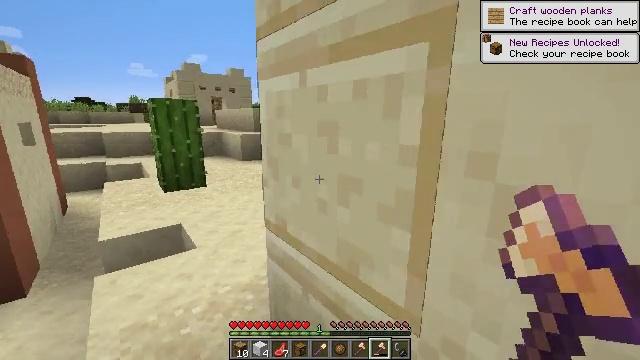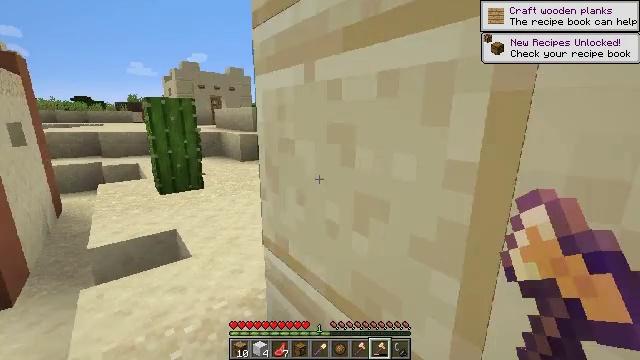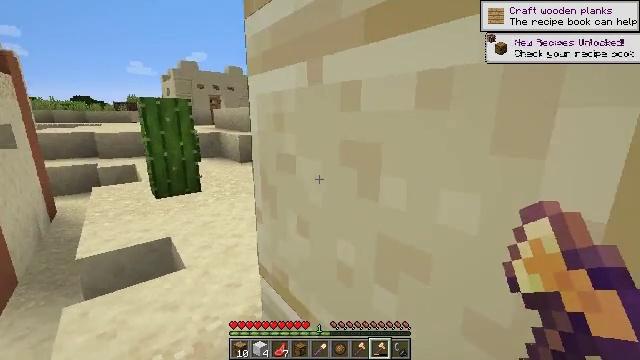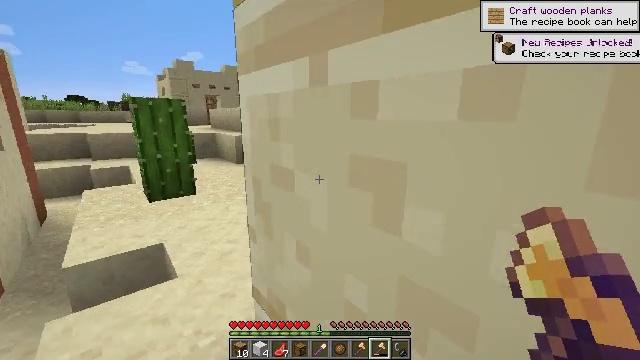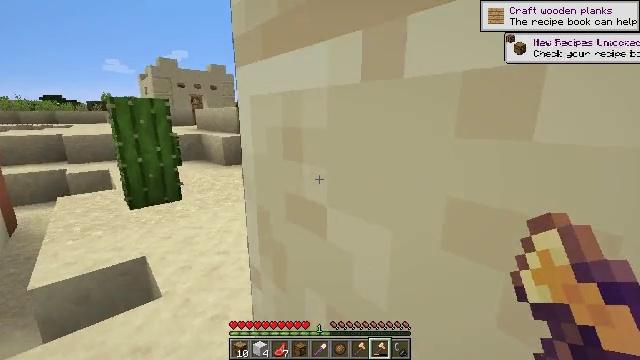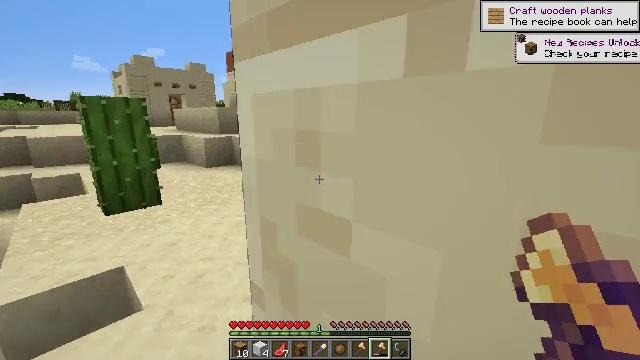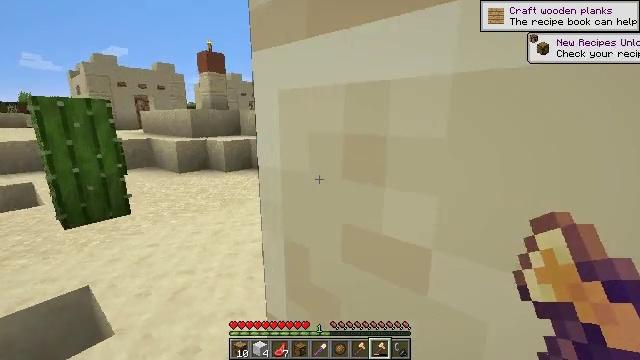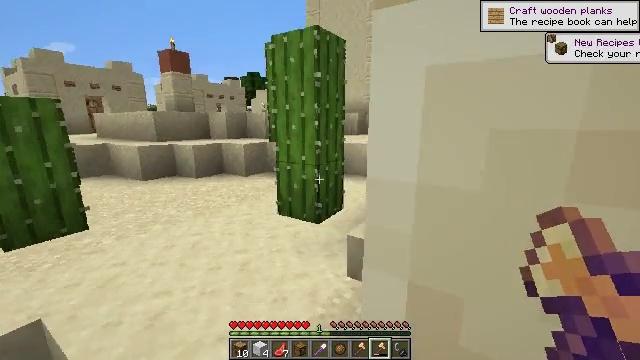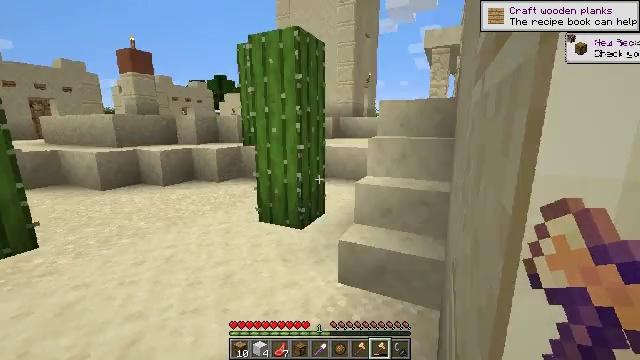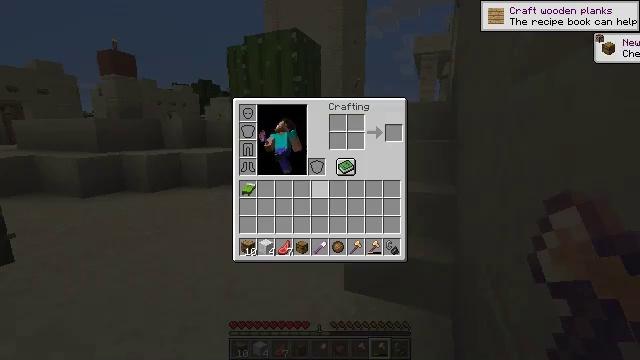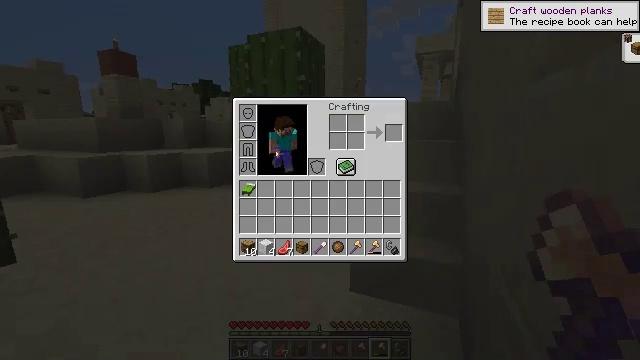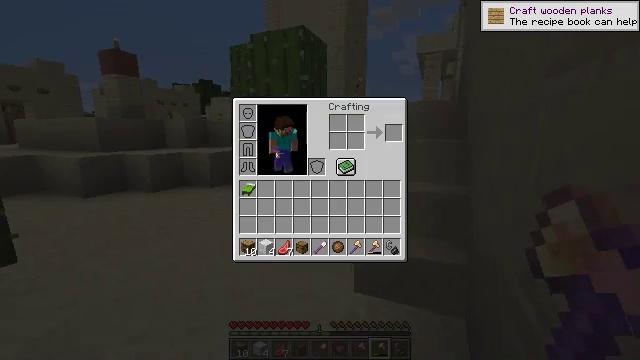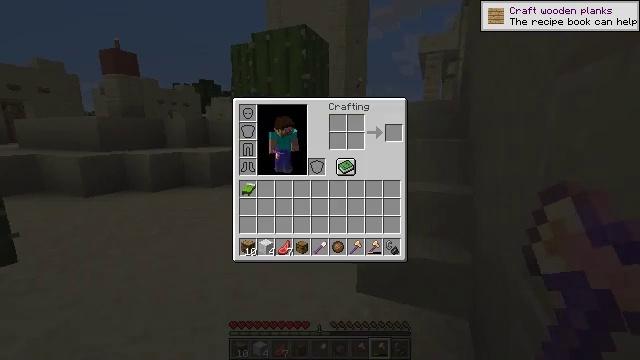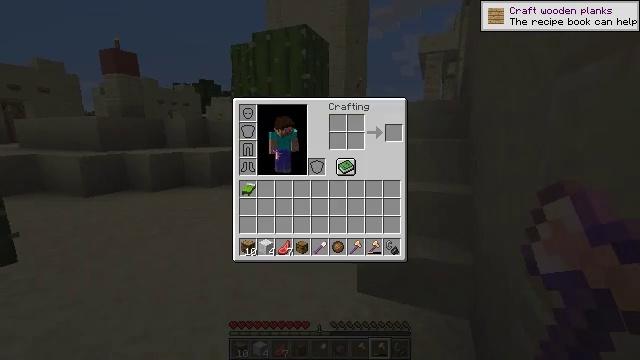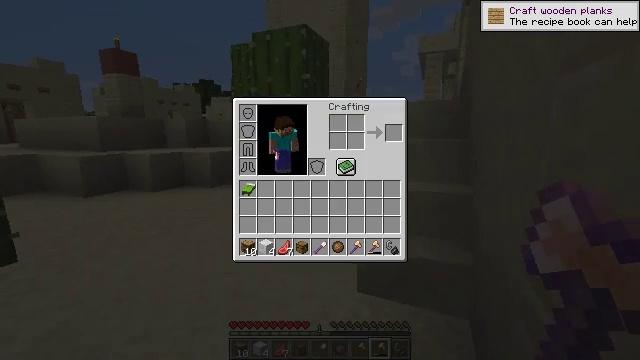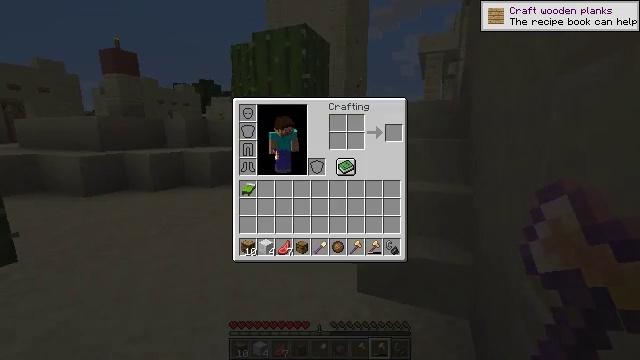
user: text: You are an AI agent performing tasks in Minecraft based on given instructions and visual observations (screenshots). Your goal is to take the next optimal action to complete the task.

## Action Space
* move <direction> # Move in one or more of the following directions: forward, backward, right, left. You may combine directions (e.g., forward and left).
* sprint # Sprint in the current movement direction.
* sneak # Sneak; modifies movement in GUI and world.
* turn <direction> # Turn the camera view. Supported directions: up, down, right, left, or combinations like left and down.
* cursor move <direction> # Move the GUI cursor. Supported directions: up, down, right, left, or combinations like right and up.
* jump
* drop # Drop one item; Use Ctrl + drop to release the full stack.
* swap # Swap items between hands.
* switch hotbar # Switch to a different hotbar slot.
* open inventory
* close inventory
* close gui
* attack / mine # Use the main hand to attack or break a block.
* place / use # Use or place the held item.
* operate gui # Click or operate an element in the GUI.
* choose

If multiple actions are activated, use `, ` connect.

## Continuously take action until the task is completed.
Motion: motion action
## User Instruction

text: Reclaim the cartography table for later use.
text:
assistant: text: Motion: move forward
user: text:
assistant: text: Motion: move forward
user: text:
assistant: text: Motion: move forward
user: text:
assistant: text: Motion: move forward, turn right
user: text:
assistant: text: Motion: move forward, turn right
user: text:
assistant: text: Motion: move forward and move left, turn right
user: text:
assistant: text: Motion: move forward and move left, turn right
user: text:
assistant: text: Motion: move forward and move left, turn right
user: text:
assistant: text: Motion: move forward and move left, turn right, open inventory
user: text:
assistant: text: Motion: move forward, open inventory
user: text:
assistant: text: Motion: open inventory
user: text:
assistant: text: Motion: open inventory
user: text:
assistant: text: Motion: no_op
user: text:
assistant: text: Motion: no_op
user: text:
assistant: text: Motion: no_op
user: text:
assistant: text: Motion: no_op
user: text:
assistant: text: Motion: no_op
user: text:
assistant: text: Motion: no_op
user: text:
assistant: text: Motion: no_op
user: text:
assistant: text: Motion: close inventory
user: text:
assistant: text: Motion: close inventory
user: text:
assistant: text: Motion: turn right, close inventory
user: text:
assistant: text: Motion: move left, turn right, close inventory
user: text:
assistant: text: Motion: move left, turn right
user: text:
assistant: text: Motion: move left, turn right
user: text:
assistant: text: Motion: move forward and move left, turn right
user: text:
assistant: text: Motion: move forward and move left, turn right
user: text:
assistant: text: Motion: move forward and move left, turn right and up
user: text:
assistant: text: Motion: move forward and move left, turn right and up
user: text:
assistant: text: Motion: move forward and move left, turn right and up